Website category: jobs
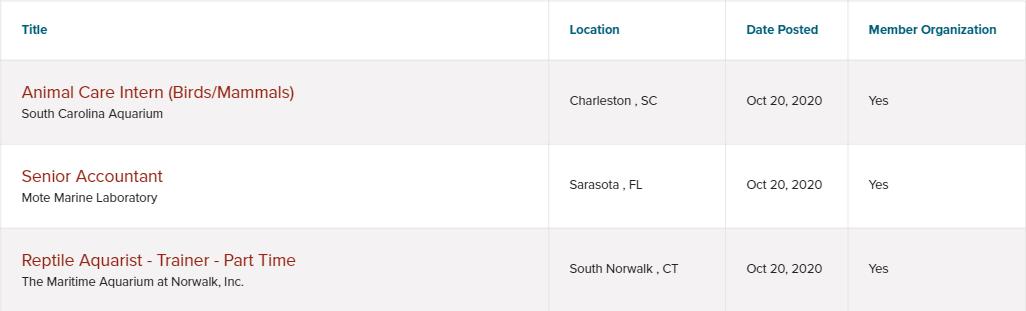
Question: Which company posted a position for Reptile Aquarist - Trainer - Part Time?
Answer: The Maritime Aquarium at Norwalk, Inc.

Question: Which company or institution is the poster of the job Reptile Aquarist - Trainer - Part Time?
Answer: The Maritime Aquarium at Norwalk, Inc.

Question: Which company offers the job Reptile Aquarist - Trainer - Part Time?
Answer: The Maritime Aquarium at Norwalk, Inc.

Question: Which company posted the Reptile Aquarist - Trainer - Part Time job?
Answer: The Maritime Aquarium at Norwalk, Inc.

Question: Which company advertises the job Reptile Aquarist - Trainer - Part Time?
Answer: The Maritime Aquarium at Norwalk, Inc.

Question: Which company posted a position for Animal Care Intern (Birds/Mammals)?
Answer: South Carolina Aquarium

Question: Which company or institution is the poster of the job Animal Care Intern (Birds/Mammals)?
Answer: South Carolina Aquarium

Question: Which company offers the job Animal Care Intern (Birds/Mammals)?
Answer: South Carolina Aquarium

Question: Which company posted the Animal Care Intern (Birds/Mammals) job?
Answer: South Carolina Aquarium

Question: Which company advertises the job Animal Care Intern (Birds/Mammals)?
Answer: South Carolina Aquarium

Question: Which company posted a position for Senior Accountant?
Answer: Mote Marine Laboratory

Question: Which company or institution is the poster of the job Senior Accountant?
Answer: Mote Marine Laboratory

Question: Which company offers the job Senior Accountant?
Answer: Mote Marine Laboratory

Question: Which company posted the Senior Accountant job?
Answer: Mote Marine Laboratory

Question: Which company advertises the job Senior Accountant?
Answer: Mote Marine Laboratory

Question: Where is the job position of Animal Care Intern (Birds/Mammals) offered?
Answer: Charleston , SC

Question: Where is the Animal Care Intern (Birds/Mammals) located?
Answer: Charleston , SC

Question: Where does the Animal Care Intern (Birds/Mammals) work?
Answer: Charleston , SC

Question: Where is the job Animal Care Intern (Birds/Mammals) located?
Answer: Charleston , SC

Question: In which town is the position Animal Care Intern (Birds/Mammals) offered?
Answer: Charleston , SC

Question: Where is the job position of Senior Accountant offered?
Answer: Sarasota , FL

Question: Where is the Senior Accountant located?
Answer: Sarasota , FL

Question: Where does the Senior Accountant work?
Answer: Sarasota , FL

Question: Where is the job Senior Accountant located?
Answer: Sarasota , FL

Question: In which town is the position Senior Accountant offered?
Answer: Sarasota , FL

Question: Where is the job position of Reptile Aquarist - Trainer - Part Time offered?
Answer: South Norwalk , CT

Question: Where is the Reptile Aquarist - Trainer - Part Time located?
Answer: South Norwalk , CT

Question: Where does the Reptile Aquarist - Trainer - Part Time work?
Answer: South Norwalk , CT

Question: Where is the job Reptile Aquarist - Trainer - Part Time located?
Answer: South Norwalk , CT

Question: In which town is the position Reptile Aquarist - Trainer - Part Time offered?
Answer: South Norwalk , CT

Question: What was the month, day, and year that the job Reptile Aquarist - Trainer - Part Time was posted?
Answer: Oct 20, 2020

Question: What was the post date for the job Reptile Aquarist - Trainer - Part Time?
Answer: Oct 20, 2020

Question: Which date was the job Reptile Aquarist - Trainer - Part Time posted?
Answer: Oct 20, 2020

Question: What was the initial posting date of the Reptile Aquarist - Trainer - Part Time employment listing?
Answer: Oct 20, 2020

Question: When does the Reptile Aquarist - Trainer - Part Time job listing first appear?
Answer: Oct 20, 2020

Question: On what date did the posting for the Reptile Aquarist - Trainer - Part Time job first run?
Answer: Oct 20, 2020

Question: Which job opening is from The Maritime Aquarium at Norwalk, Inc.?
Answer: Reptile Aquarist - Trainer - Part Time

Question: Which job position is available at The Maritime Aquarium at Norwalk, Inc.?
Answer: Reptile Aquarist - Trainer - Part Time

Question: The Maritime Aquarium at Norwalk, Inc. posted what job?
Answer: Reptile Aquarist - Trainer - Part Time

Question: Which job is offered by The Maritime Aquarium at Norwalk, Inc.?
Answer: Reptile Aquarist - Trainer - Part Time

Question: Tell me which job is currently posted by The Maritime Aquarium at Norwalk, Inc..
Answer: Reptile Aquarist - Trainer - Part Time

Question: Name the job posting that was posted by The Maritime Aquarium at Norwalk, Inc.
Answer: Reptile Aquarist - Trainer - Part Time

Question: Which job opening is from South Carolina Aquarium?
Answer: Animal Care Intern (Birds/Mammals)

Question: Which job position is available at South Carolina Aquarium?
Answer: Animal Care Intern (Birds/Mammals)

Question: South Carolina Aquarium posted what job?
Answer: Animal Care Intern (Birds/Mammals)

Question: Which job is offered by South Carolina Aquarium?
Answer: Animal Care Intern (Birds/Mammals)

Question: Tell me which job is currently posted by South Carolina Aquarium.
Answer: Animal Care Intern (Birds/Mammals)

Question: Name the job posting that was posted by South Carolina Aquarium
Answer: Animal Care Intern (Birds/Mammals)

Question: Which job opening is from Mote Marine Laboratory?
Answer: Senior Accountant

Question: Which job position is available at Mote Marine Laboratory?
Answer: Senior Accountant

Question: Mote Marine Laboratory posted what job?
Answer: Senior Accountant

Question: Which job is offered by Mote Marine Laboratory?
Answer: Senior Accountant

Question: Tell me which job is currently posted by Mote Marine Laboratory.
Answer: Senior Accountant

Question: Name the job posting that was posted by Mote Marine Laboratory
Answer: Senior Accountant

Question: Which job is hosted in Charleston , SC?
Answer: Animal Care Intern (Birds/Mammals)

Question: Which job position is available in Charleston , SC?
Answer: Animal Care Intern (Birds/Mammals)

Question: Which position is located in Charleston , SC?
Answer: Animal Care Intern (Birds/Mammals)

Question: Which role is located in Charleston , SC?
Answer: Animal Care Intern (Birds/Mammals)

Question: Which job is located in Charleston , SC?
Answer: Animal Care Intern (Birds/Mammals)

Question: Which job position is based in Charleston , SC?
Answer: Animal Care Intern (Birds/Mammals)

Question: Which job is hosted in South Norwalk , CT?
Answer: Reptile Aquarist - Trainer - Part Time

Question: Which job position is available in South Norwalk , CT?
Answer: Reptile Aquarist - Trainer - Part Time

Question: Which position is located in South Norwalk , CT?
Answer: Reptile Aquarist - Trainer - Part Time

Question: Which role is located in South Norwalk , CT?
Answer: Reptile Aquarist - Trainer - Part Time